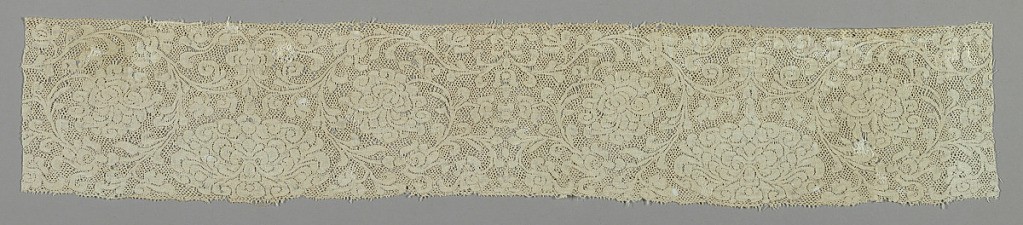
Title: Border
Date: early 18th century
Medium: linen Technique: bobbin lace (early Valenciennes ground)
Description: Oval floral clusters flanked by densely foliated scrolls that terminate in stylized floral forms.